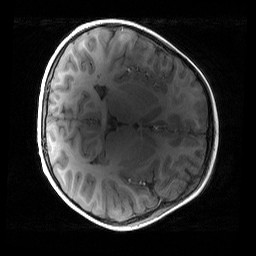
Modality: T1w
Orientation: axial
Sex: male
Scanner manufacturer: siemens
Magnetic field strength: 3 T
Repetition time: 1.9 s
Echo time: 0.00243 s